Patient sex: M
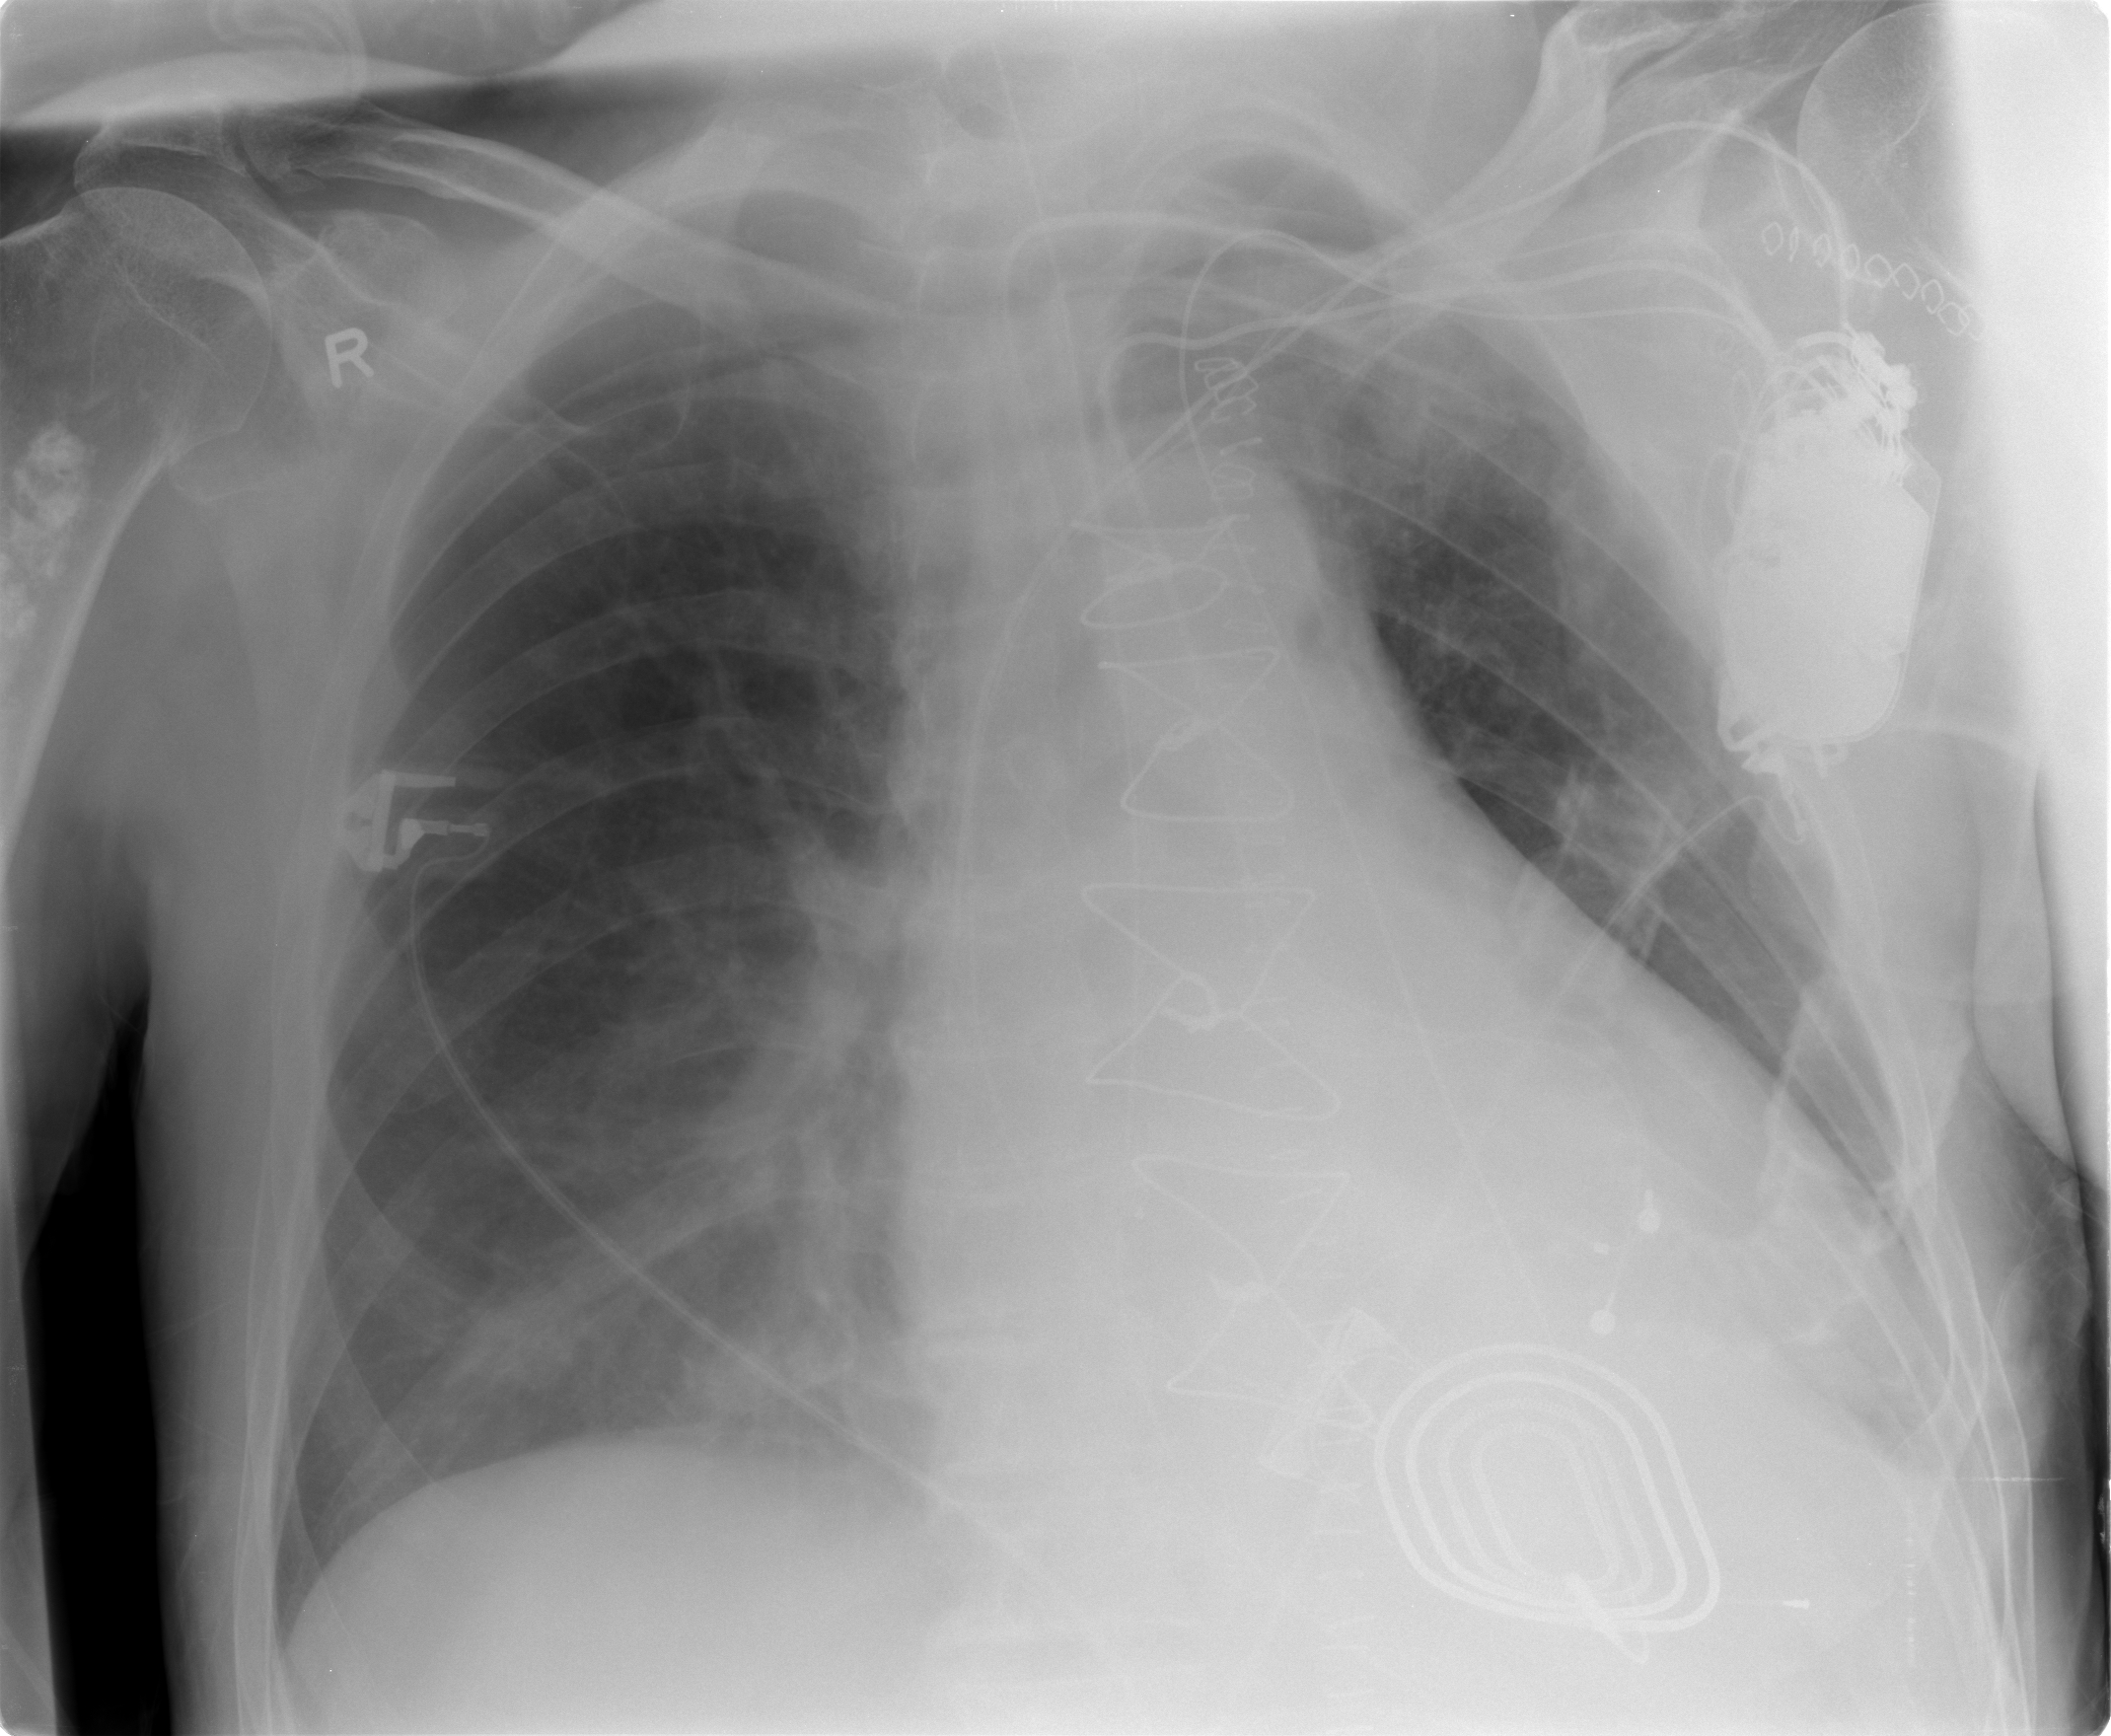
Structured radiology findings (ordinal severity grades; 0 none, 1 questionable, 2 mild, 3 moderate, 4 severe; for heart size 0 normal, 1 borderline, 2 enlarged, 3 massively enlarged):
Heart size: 2
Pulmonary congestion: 2
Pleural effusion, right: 0
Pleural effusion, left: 0
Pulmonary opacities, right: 2
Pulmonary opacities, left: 0
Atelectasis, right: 2
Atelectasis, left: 0